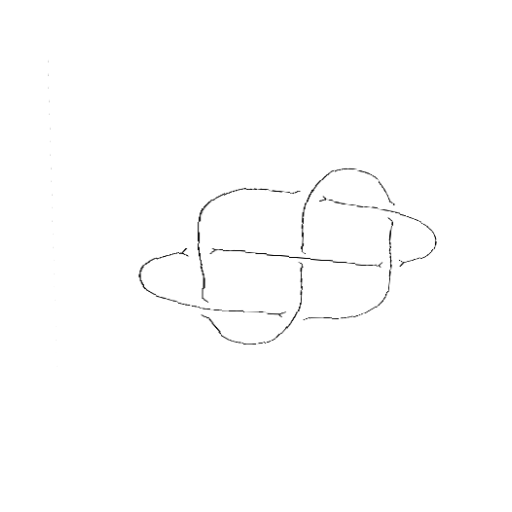
Crossing number: 7